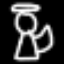
Label: angel